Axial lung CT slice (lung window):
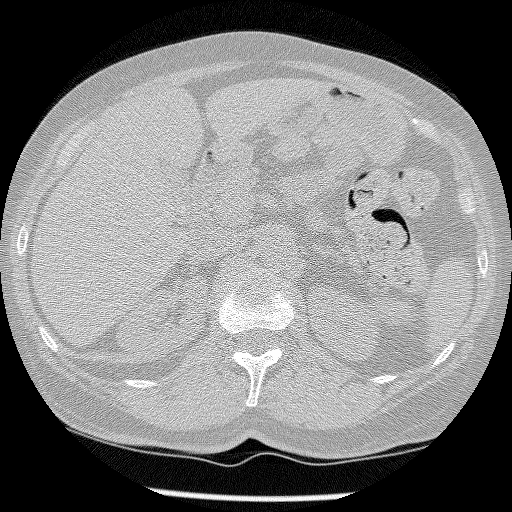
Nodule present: no